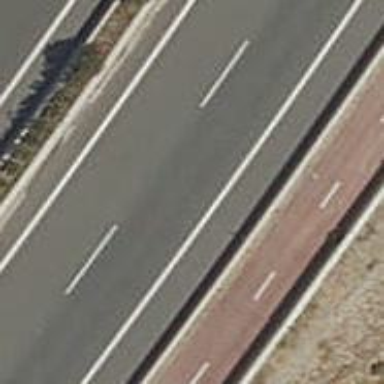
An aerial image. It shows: Asphalt road designated as trunk highway.